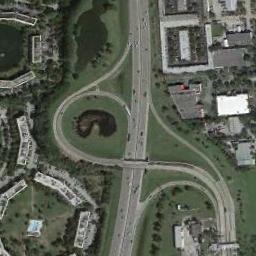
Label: overpass